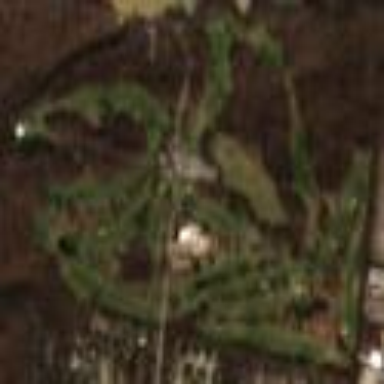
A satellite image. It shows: Golf course surrounded by greenery.